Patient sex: F
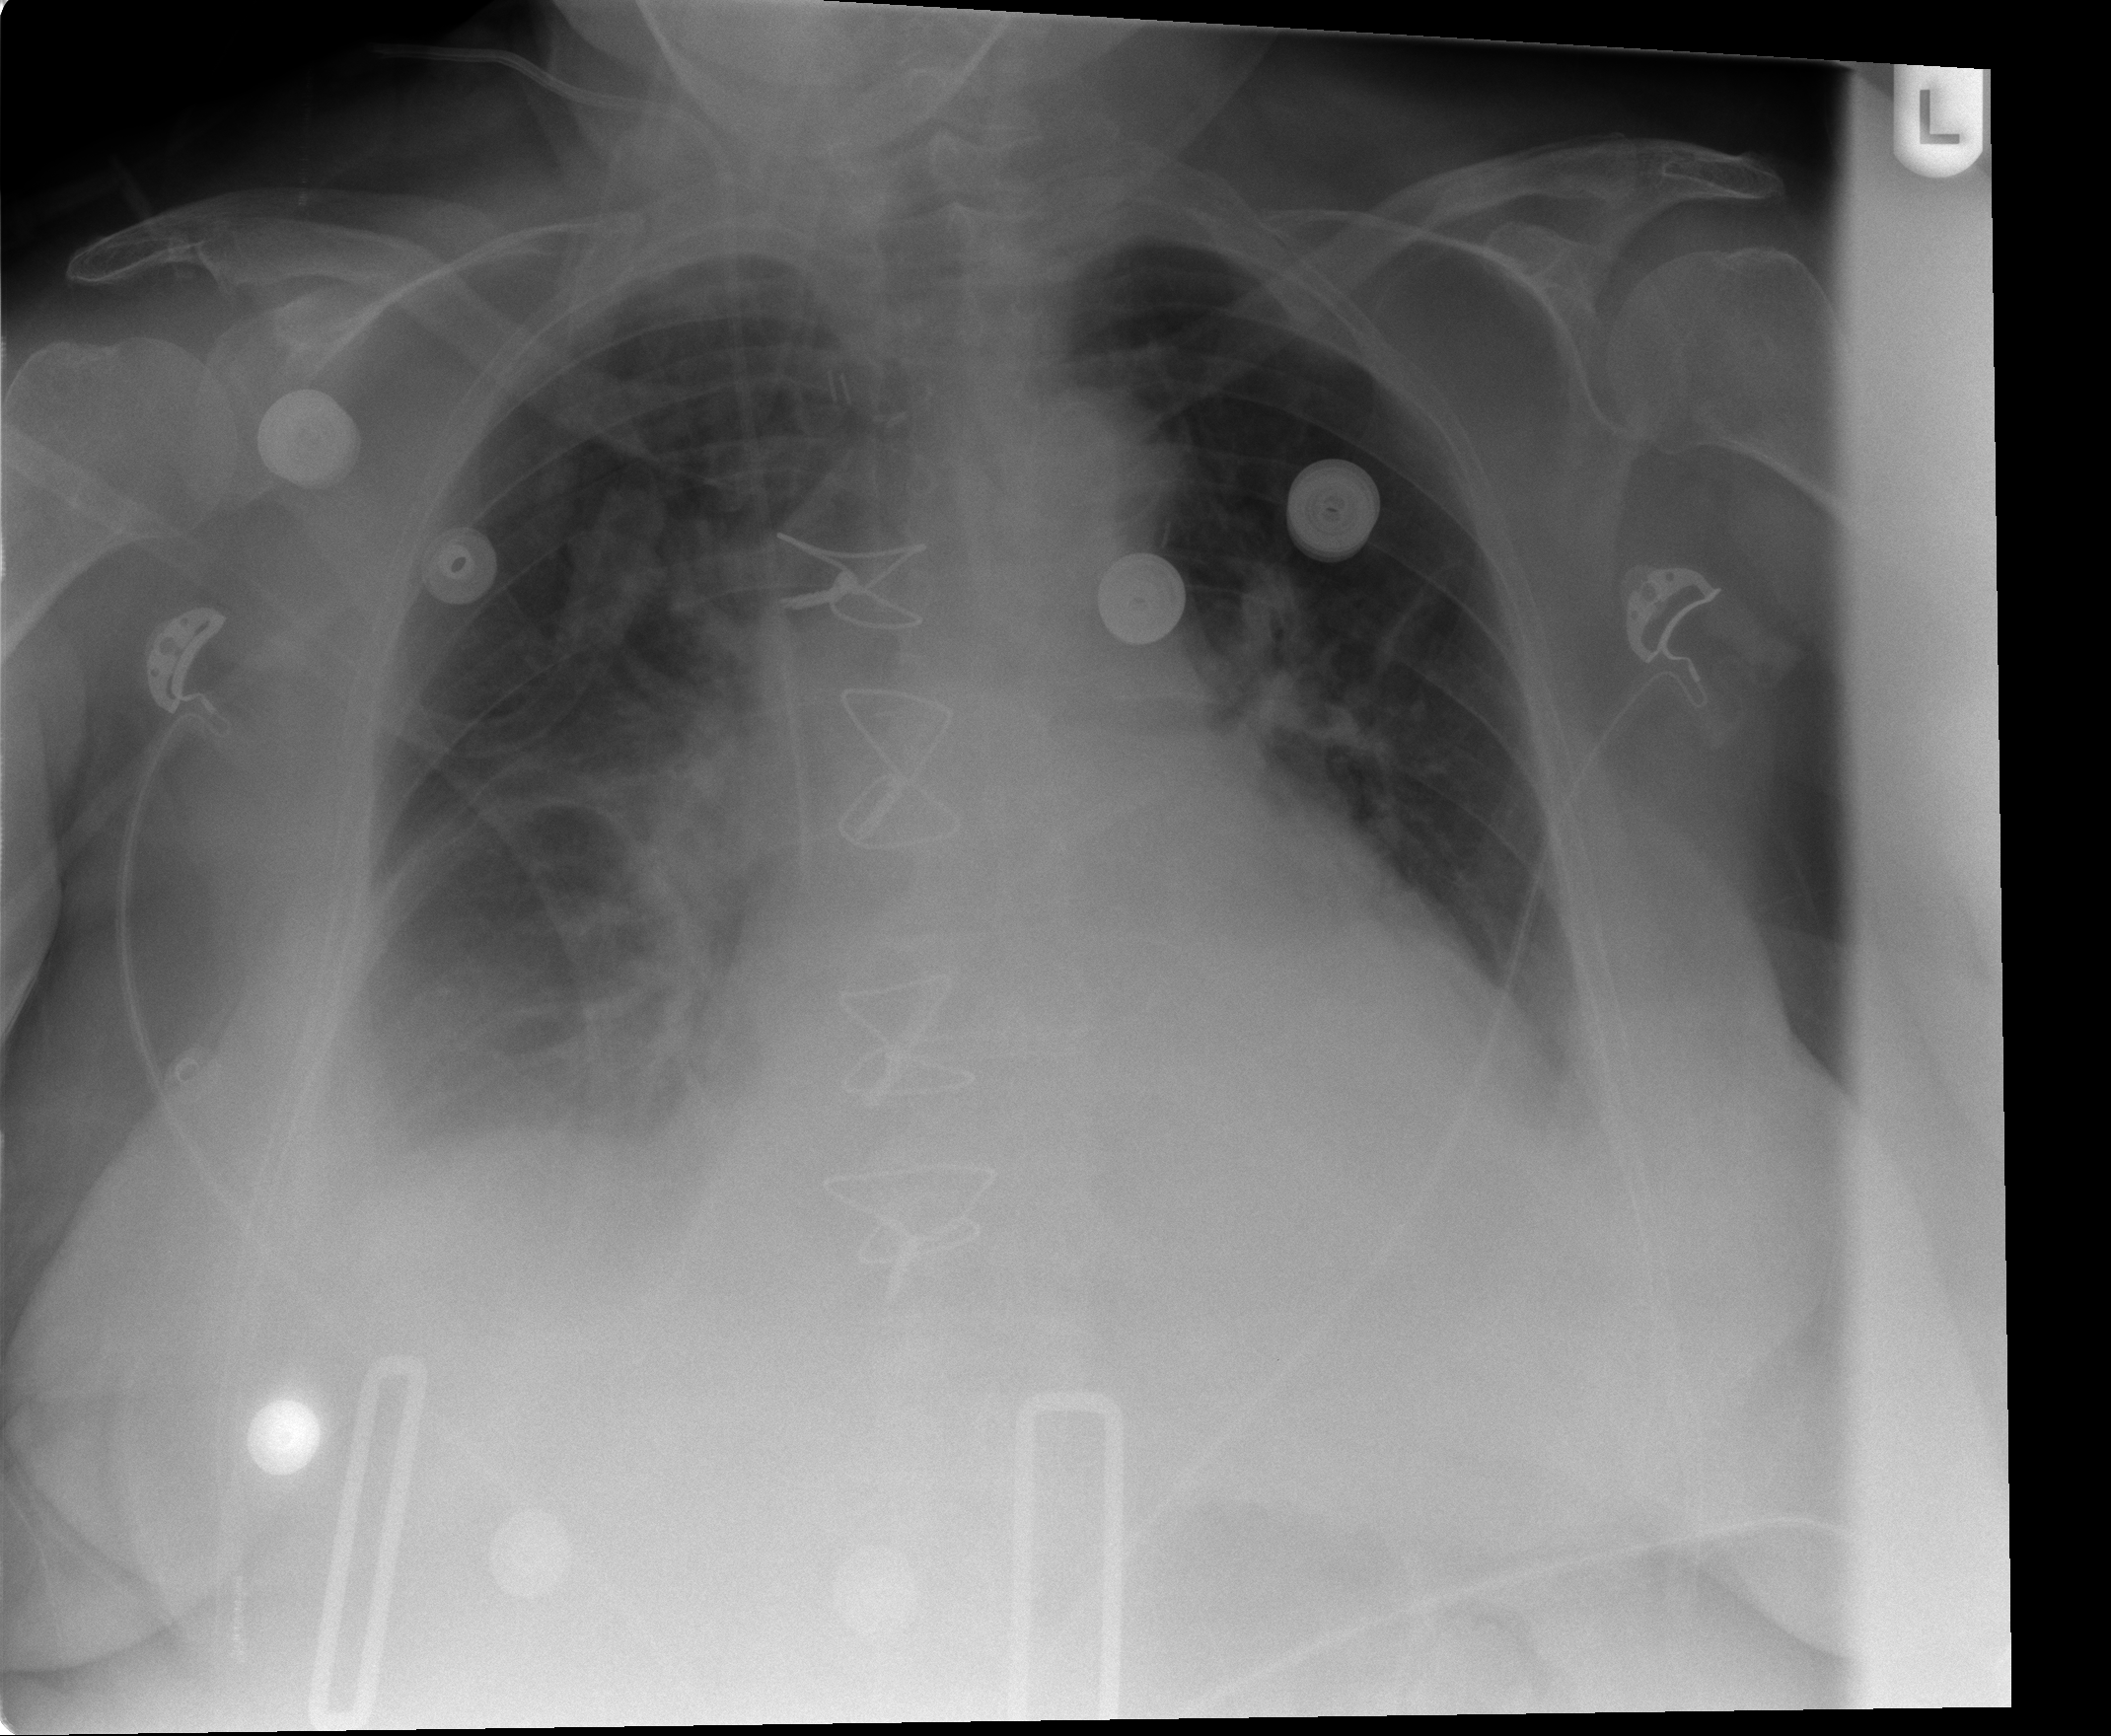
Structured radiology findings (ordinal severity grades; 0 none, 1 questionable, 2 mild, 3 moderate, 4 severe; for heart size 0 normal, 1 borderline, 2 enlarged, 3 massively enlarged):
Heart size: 2
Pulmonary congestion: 2
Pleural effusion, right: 2
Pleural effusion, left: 2
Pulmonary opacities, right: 1
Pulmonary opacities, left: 1
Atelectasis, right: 2
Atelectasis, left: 2